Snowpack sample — Snodgrass Mountain, Crested Butte, Colorado (2/4/25, 12:06 PM MST)
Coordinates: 38.923, -106.968
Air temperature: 35 °F
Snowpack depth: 80 cm
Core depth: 50 cm
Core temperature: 30.2 °F
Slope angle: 14°, slope face: 78°
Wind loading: low
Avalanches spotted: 0
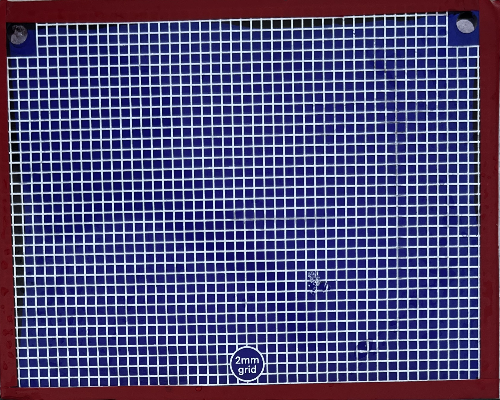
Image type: profile
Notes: No avalanches nearby, unusually warm weather for the last month reported by residents, Collected 25 yards from treeline